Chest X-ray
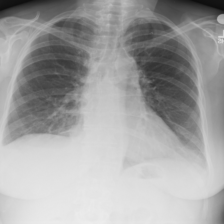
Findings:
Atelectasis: negative
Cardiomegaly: negative
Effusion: negative
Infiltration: negative
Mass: negative
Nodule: negative
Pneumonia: negative
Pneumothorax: negative
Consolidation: negative
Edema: negative
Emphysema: negative
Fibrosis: negative
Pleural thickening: negative
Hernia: negative